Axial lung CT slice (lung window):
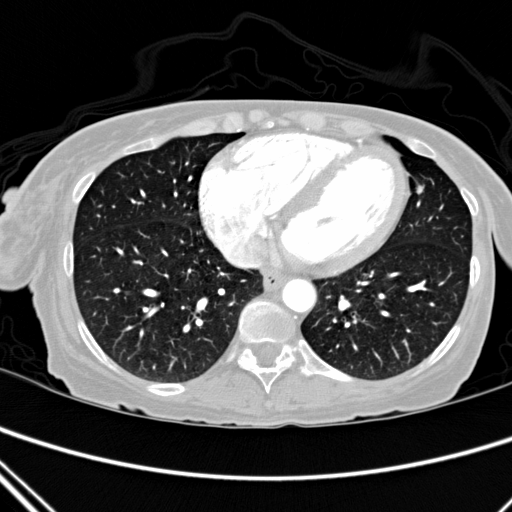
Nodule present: no